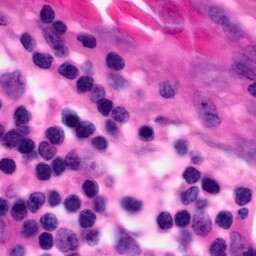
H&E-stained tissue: Pancreatic